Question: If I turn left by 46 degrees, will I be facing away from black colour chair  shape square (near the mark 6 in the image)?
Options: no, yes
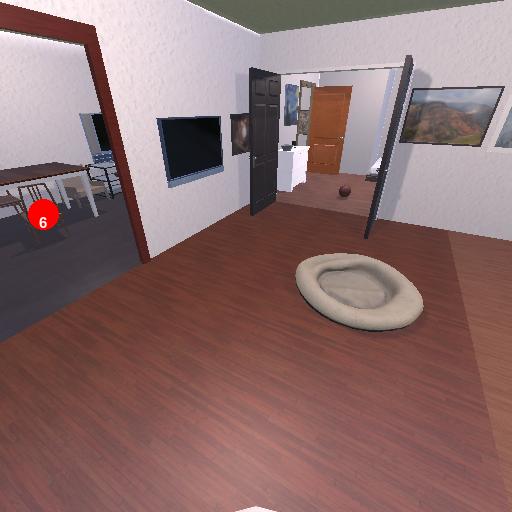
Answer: no